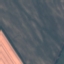
Land use / land cover: AnnualCrop